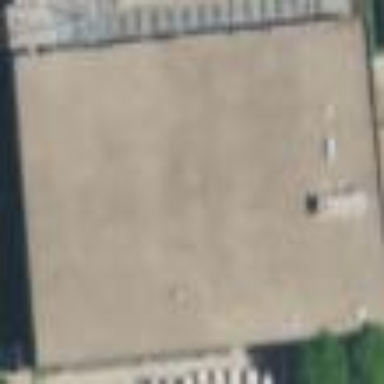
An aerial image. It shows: Central office building.